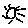
Label: sun